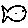
Label: fish